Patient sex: F
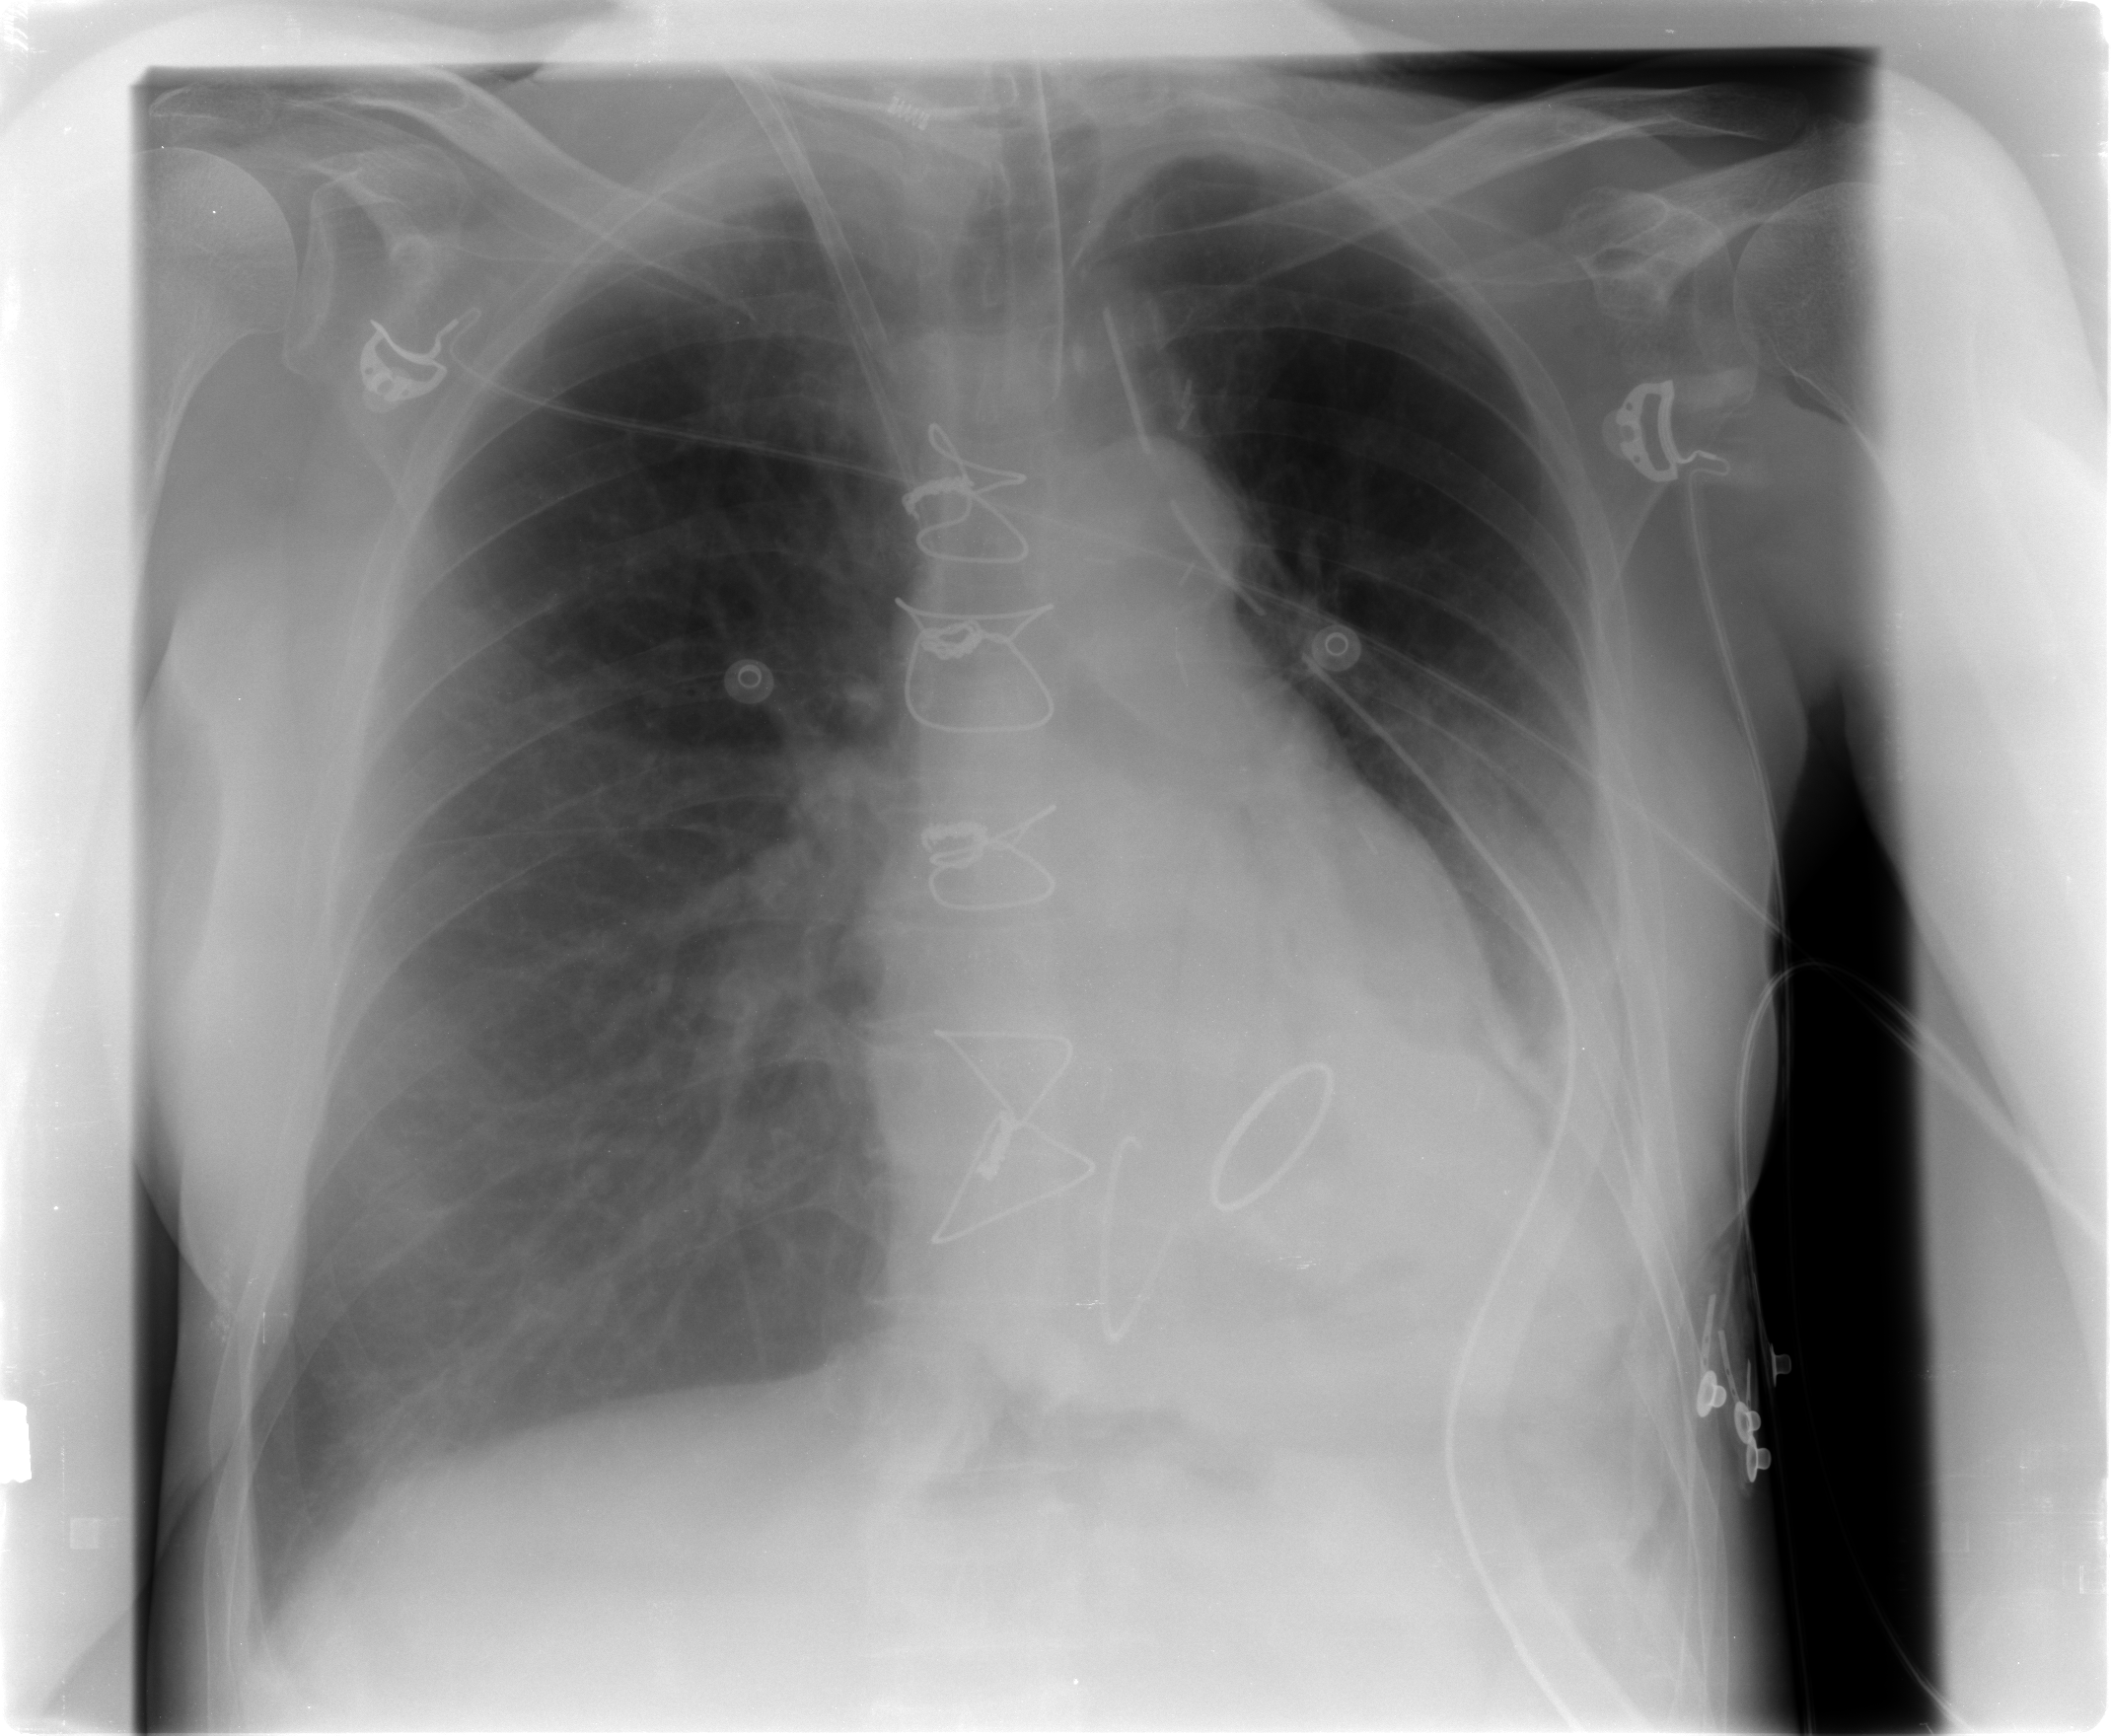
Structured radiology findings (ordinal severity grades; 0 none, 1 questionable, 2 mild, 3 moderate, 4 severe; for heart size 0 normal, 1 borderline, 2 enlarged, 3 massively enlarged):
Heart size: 2
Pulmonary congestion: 0
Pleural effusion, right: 0
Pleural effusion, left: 1
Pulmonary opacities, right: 0
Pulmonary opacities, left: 0
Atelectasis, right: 0
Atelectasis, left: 2